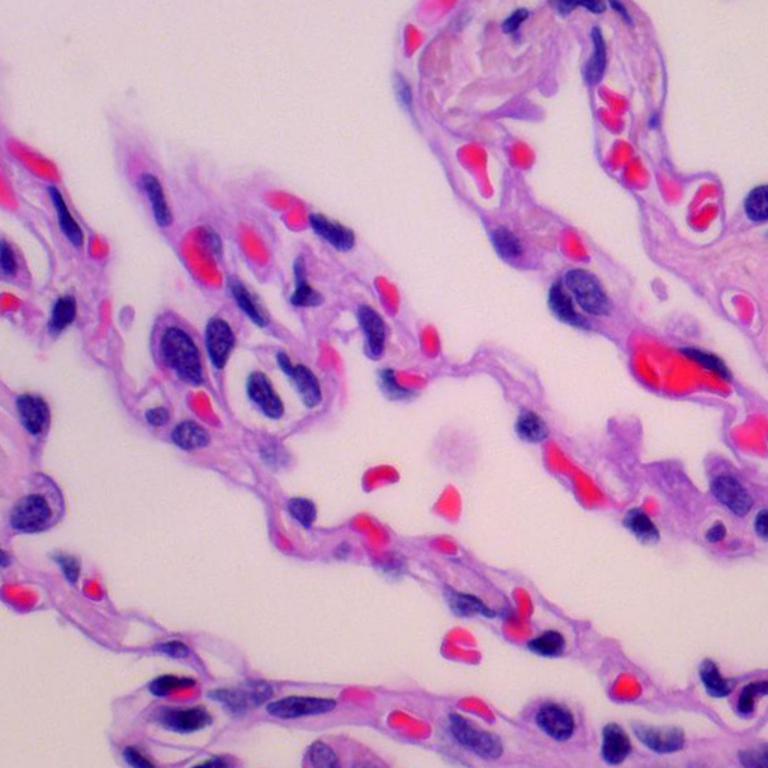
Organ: lung
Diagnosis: benign